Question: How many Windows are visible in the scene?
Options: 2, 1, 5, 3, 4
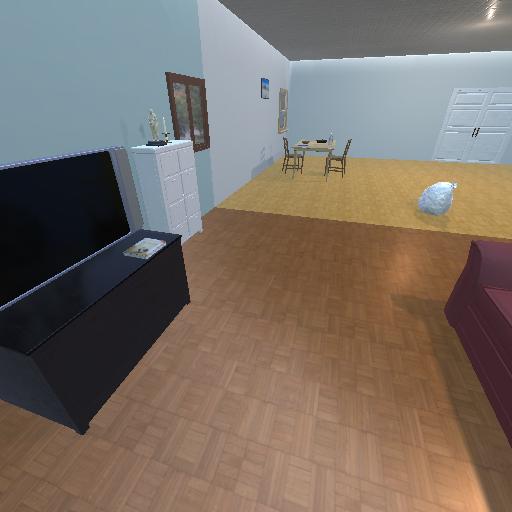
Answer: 2